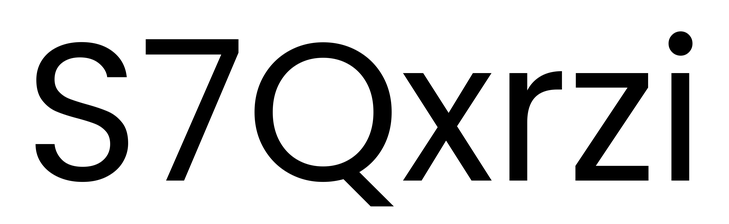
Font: Poppins-Regular